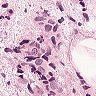
Metastatic tissue present: yes